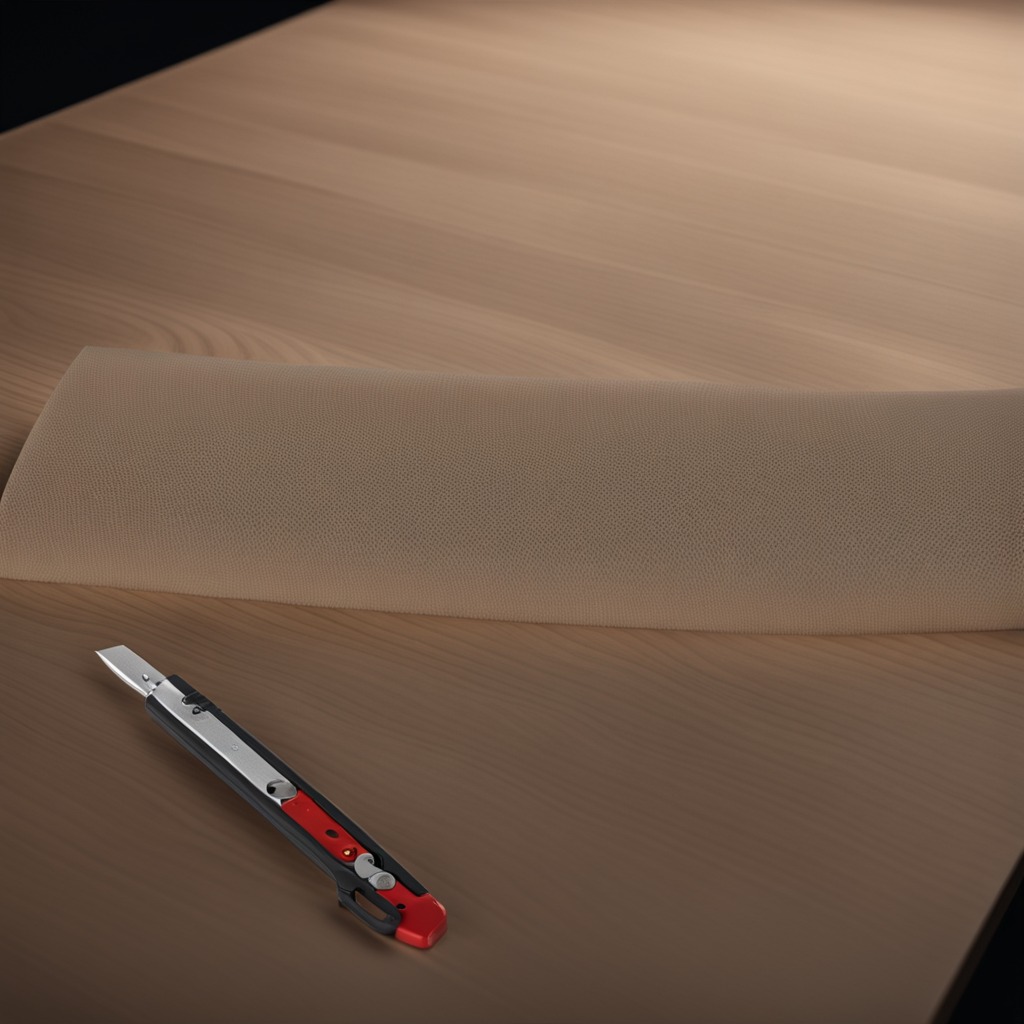
A utility knife is lying on the wooden table.